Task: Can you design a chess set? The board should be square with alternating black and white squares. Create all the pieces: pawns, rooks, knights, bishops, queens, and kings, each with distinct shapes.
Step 3111:
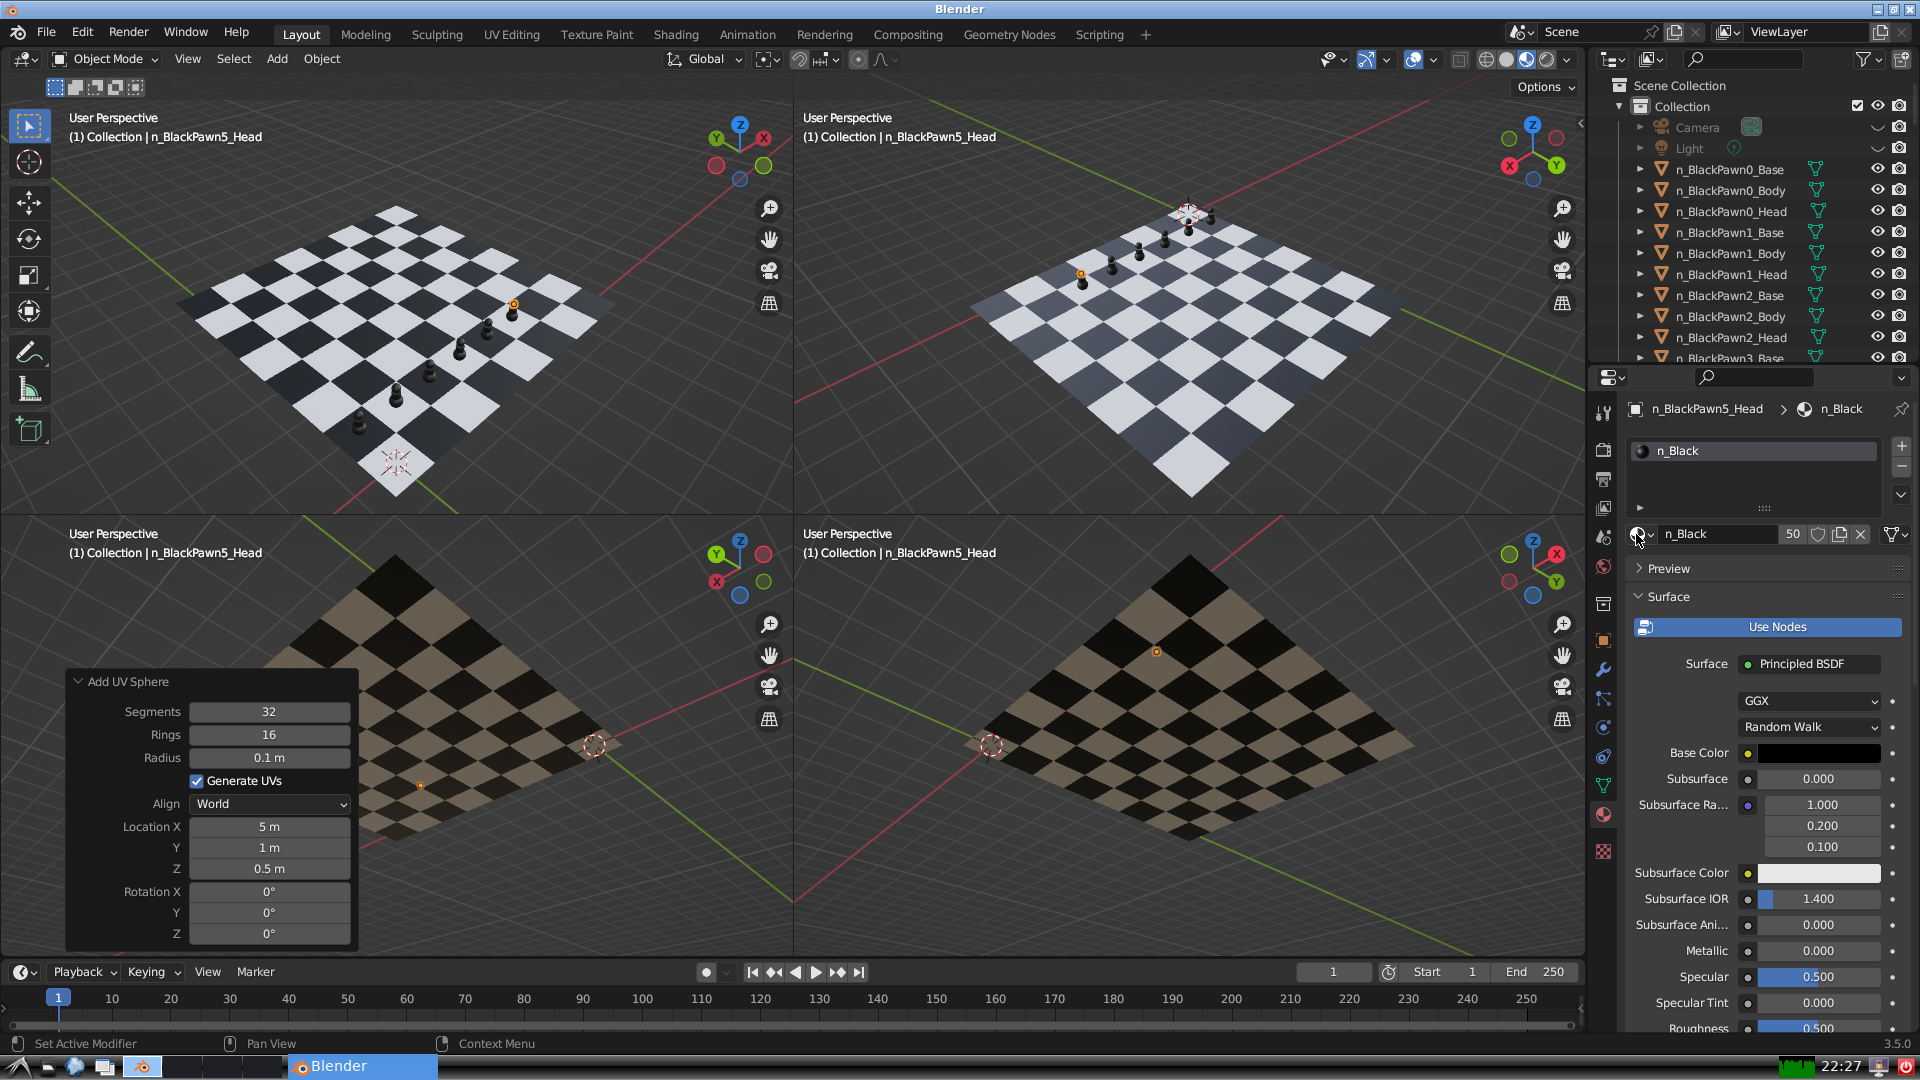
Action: {"mouse_move": [278, 58]}